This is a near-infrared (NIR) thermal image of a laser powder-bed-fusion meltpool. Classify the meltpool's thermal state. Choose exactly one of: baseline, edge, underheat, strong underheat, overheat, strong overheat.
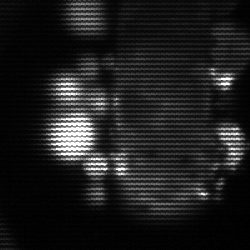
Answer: strong underheat